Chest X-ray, AP view. Patient: 73 years old, sex M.
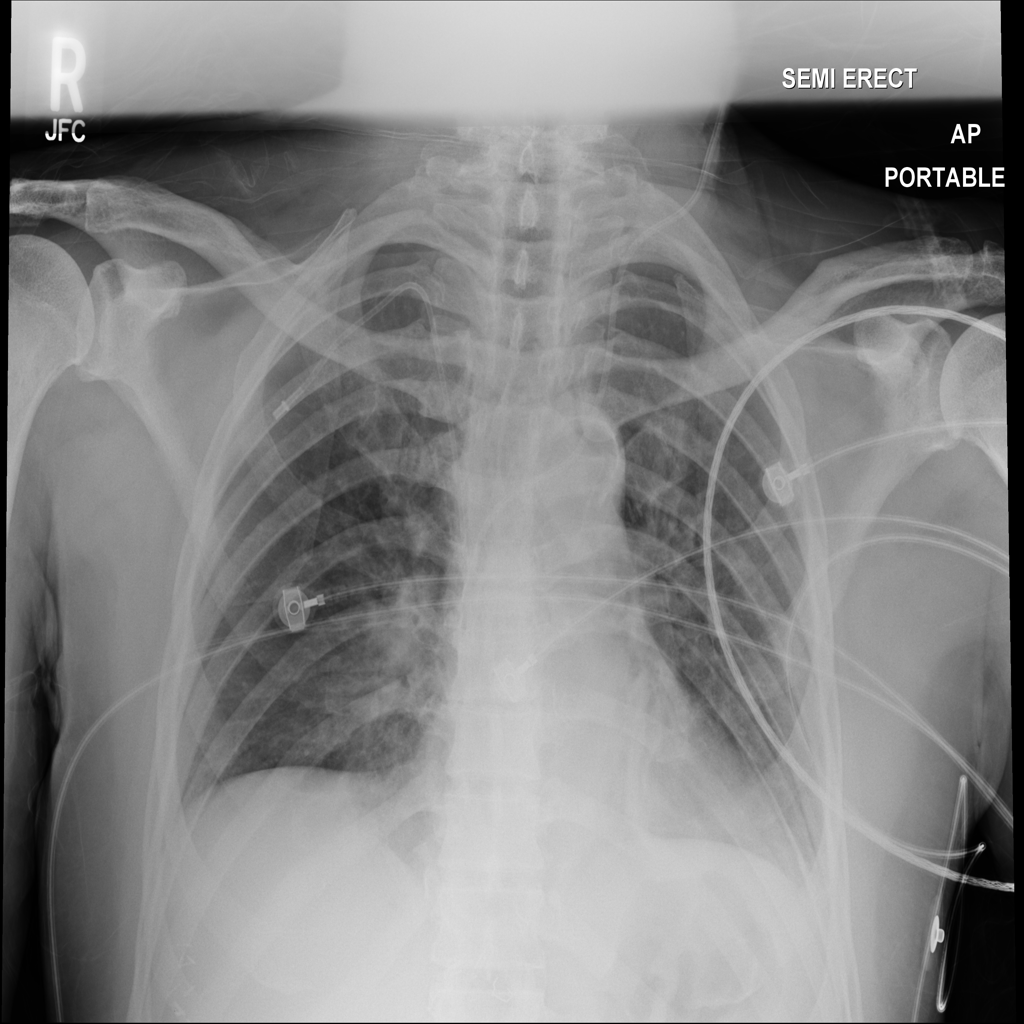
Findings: Infiltration